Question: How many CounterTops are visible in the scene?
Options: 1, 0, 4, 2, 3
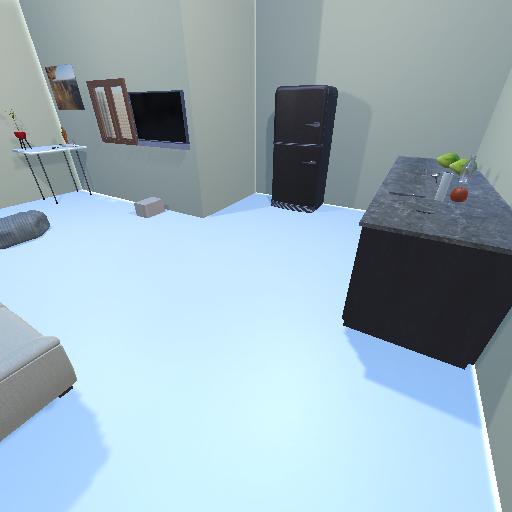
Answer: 1